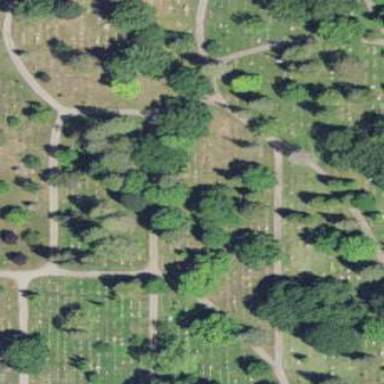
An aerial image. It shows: Cemetery.